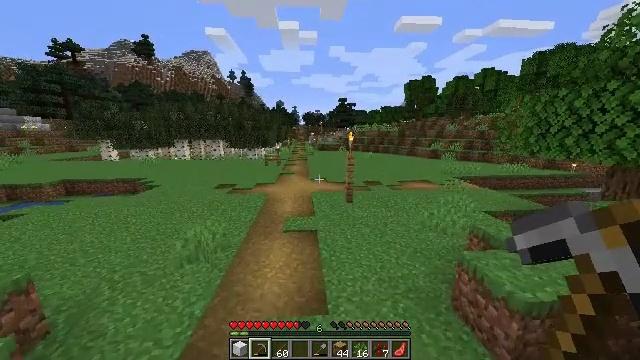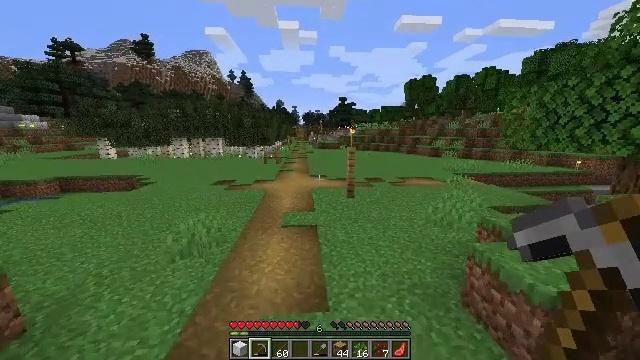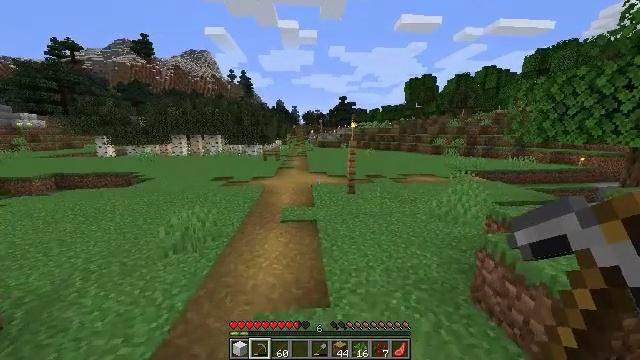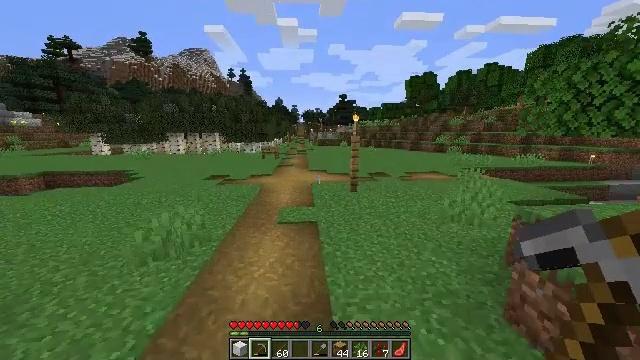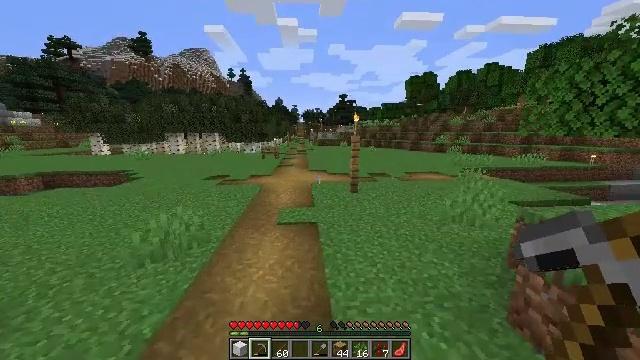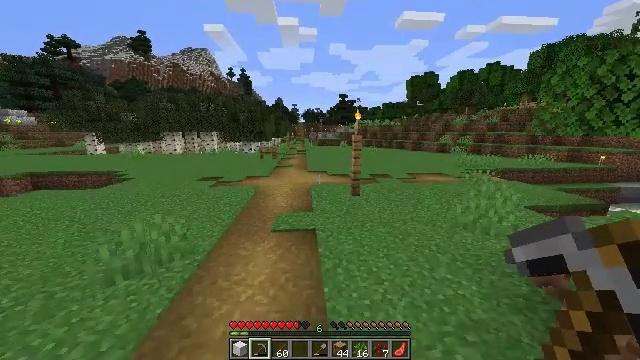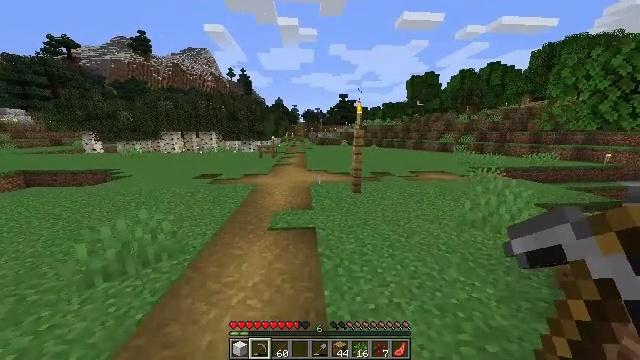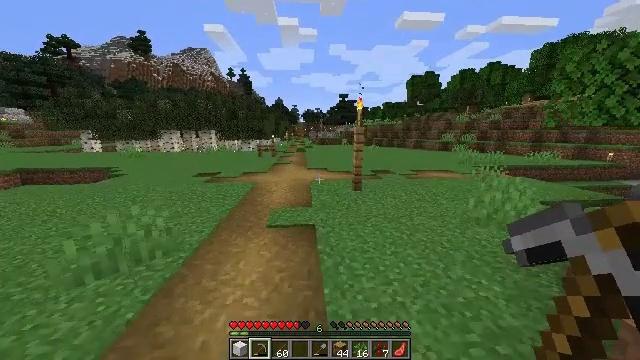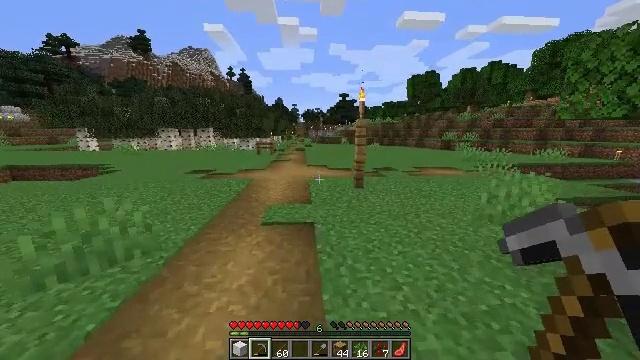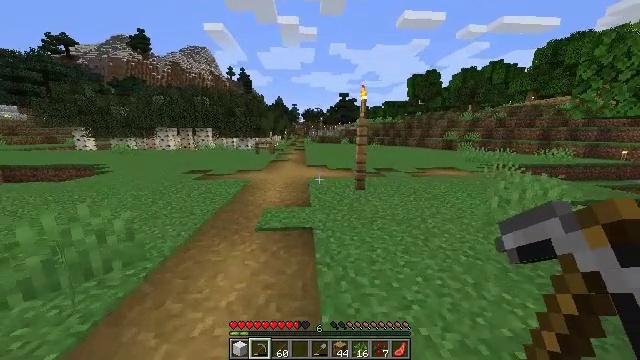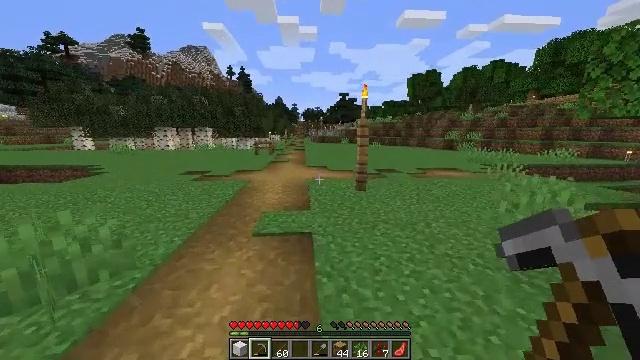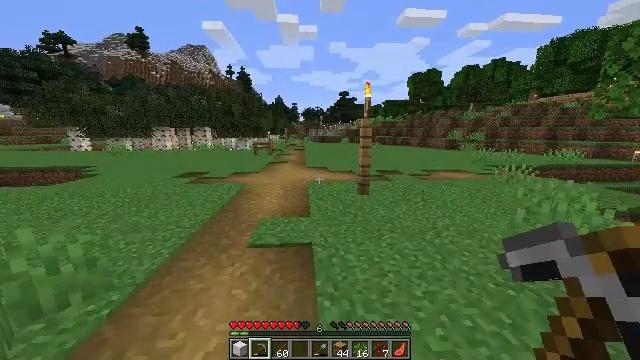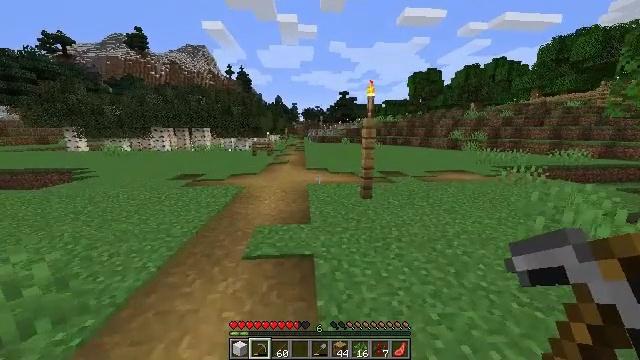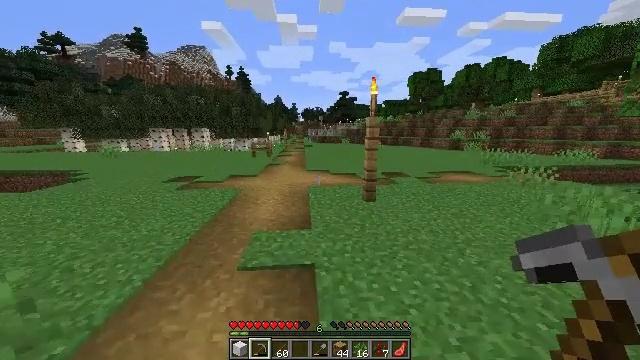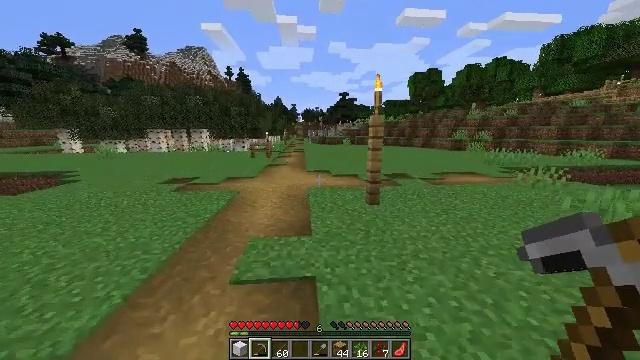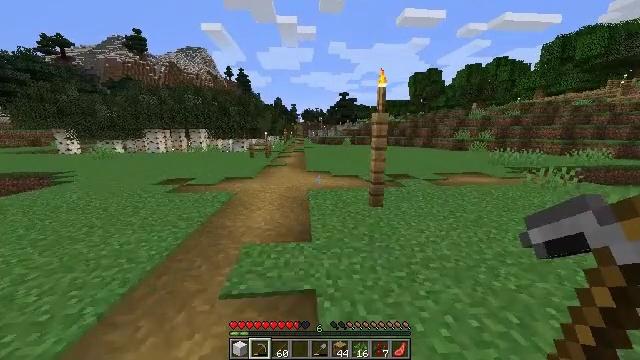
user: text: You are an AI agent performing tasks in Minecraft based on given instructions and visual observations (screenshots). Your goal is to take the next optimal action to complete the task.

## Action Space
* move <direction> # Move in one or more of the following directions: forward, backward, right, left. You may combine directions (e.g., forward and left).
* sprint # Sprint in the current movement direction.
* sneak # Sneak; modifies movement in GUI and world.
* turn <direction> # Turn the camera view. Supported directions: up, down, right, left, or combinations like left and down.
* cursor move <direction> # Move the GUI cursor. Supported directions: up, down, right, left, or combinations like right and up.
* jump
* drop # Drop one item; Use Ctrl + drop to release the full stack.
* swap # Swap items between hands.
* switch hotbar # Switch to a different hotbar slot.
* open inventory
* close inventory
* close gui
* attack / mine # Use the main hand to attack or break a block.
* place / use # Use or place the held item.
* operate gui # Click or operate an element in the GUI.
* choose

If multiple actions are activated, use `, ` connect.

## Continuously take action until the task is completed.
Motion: motion action
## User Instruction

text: Use the crafting table to craft purple wool with wool and dye.
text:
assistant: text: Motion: move forward
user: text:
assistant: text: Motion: move forward
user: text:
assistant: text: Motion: move forward
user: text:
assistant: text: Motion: move forward
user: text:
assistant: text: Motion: move forward
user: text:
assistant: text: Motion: move forward
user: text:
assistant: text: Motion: move forward
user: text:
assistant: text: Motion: move forward
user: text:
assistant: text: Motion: move forward
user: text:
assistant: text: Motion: move forward
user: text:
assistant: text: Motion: move forward
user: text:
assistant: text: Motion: move forward
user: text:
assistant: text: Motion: move forward
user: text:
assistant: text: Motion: move forward
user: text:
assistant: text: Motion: move forward
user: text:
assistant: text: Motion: move forward
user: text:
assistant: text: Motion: move forward
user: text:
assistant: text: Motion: move forward
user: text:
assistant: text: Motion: move forward
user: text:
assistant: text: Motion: move forward
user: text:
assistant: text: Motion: move forward
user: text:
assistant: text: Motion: move forward
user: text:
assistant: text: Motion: move forward
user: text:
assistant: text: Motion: move forward
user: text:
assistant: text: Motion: move forward
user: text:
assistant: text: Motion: move forward
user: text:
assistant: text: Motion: move forward
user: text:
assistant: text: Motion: move forward
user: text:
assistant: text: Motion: move forward
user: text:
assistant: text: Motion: move forward